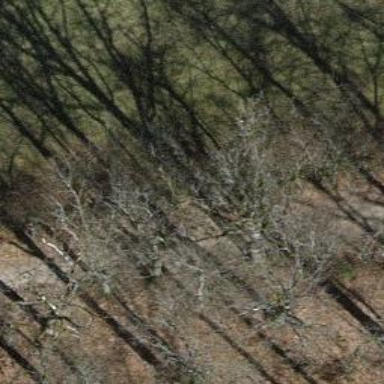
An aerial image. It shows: Path on the ground.